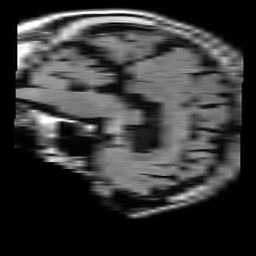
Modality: FLAIR
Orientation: sagittal
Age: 74
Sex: male
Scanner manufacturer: philips
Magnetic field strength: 1.5 T
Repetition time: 10 s
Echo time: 0.11 s